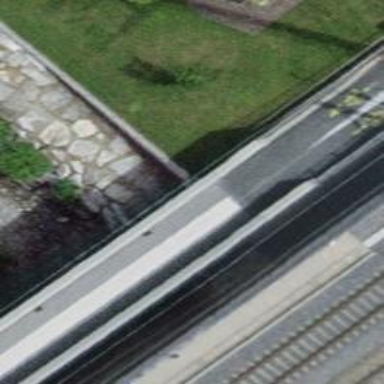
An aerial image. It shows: Asphalt path.